Current action and preconditions to check: path_clear

Your task: For each precondition in the list above, predict whether it will hold at this action.

Consider the current scene as observed from the mobile robot's camera, and analyze the predicted future states of all dynamic agents (e.g., people, animals, vehicles, or any moving entities) within the NEXT SECOND.

IMPORTANT: Only answer "very likely" if you are absolutely certain—based on strong, clear evidence—that a dynamic agent will violate the precondition in the predicted future state. Do NOT answer "very likely" for unlikely, ambiguous, or low-probability risks.

Ask yourself for each precondition: Is there a high probability, with clear and convincing evidence, that the predicted future states of any dynamic agent will interfere with the predicted future state of the currently executing action within the NEXT SECOND, causing that precondition to fail?

Assess the risk level based on these predictions. Use "likely" or "very likely" if motions create a clear risk of interference.

Use "neutral" or "improbable" if agents are nearby but their predicted paths are clearly diverging or non-conflicting.

Failure Risk Categories: "very improbable", "improbable", "neutral", "likely", "very likely"

Answer Format: Output ONLY the probability_of_failure value from these categories: "very improbable", "improbable", "neutral", "likely", "very likely"

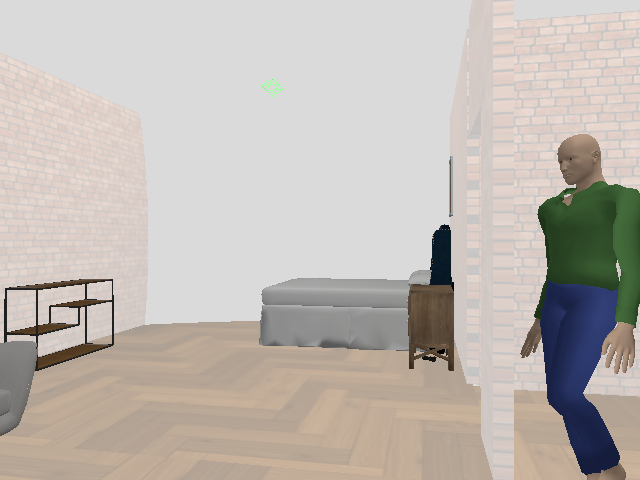

Answer: likely